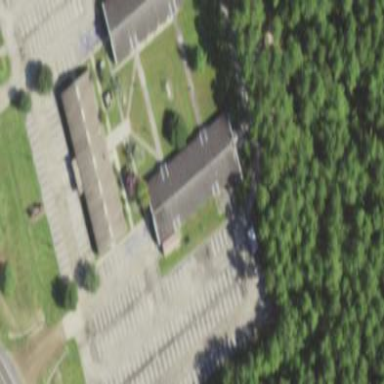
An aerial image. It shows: College building.